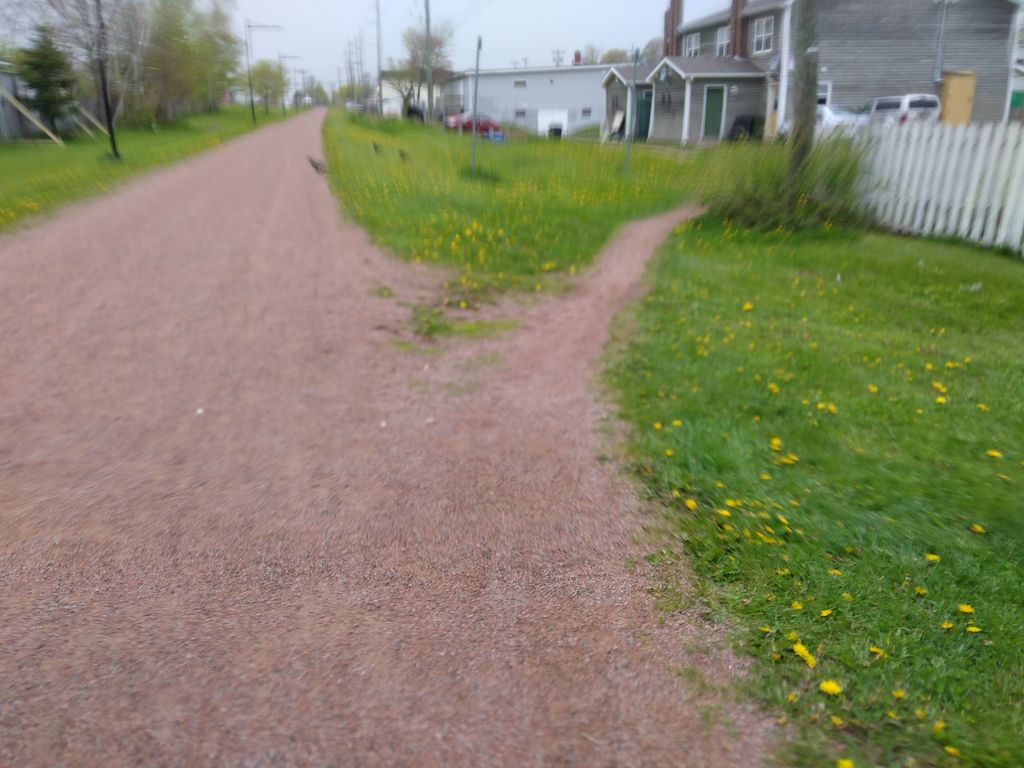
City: charlottetown